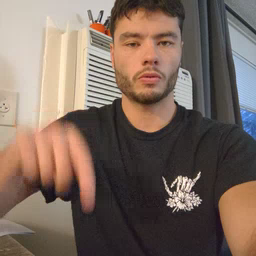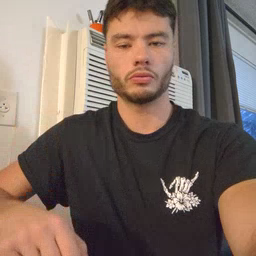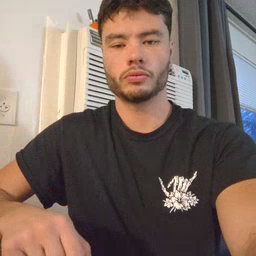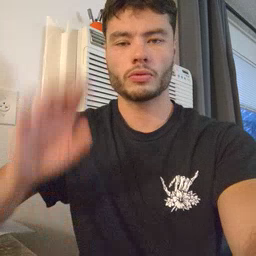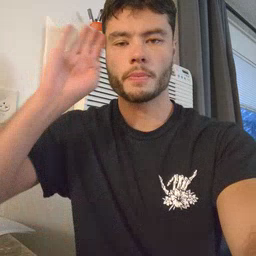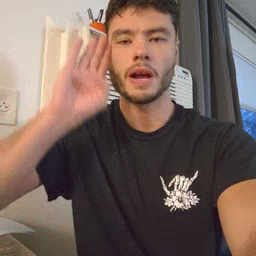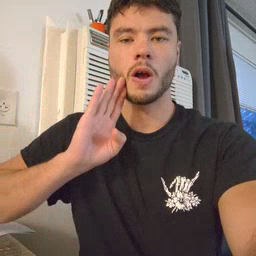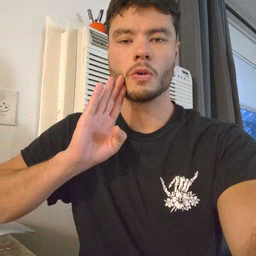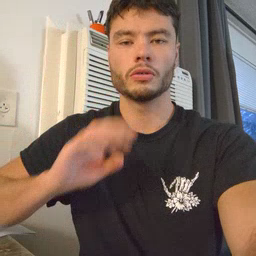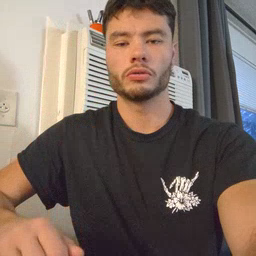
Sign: brown